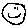
Label: smiley face